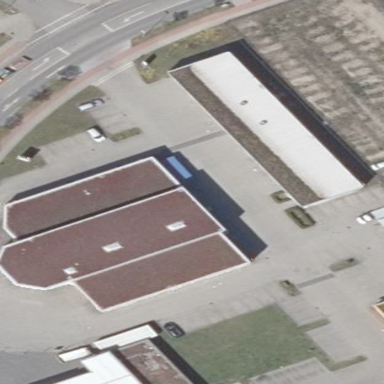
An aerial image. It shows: Building that is tyre shop.